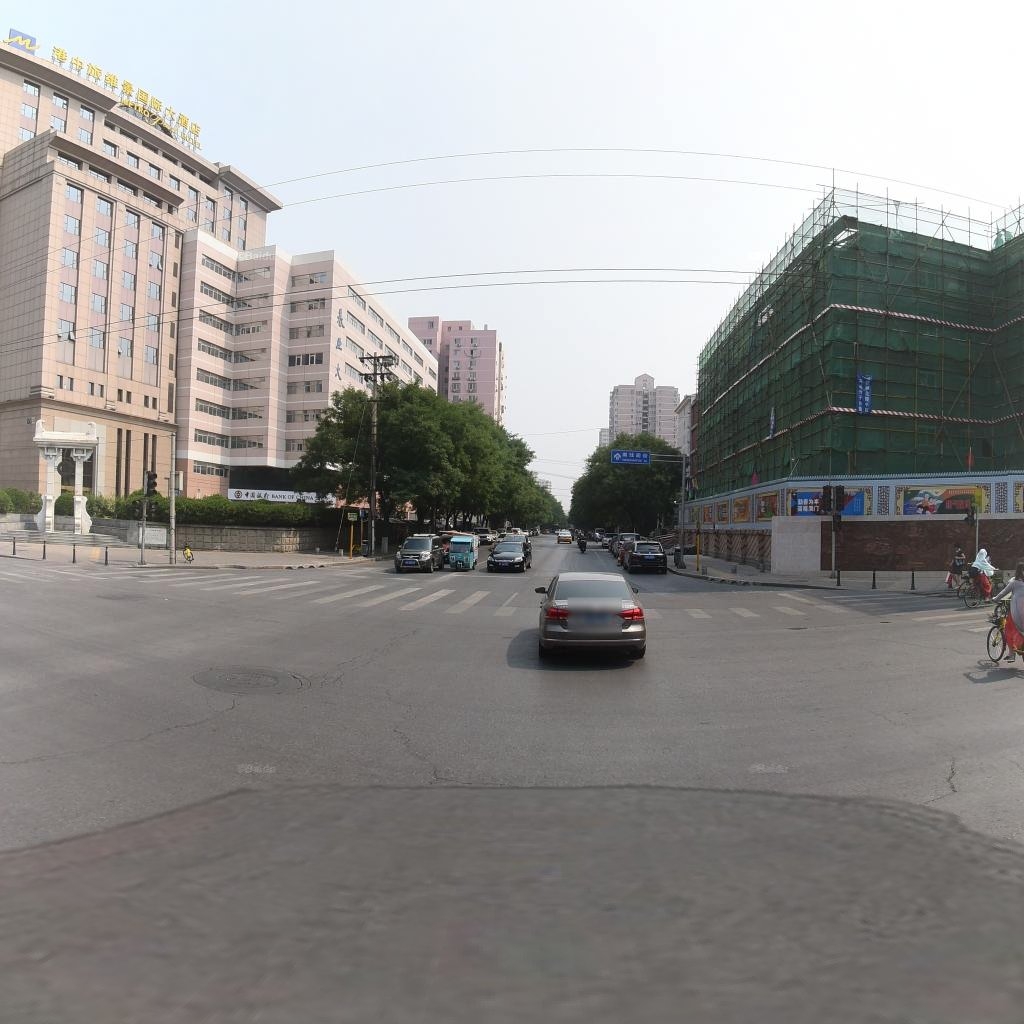
Region: Xicheng
Road damage annotations: transverse crack, longitudinal crack, longitudinal crack, longitudinal crack, longitudinal crack, longitudinal crack, manhole cover